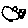
Label: bird